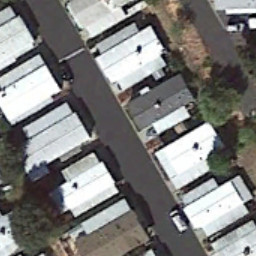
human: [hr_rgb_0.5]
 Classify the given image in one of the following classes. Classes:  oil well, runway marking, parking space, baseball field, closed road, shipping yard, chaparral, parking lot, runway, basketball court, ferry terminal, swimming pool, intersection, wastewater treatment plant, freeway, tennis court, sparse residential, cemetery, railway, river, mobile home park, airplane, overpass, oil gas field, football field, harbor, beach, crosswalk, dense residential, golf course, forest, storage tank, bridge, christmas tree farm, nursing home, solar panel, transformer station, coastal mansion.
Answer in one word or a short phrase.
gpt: mobile home park